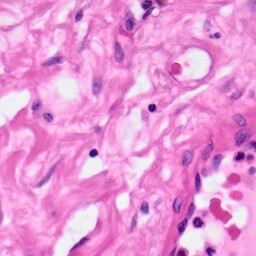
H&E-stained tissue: Pancreatic